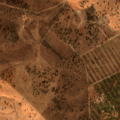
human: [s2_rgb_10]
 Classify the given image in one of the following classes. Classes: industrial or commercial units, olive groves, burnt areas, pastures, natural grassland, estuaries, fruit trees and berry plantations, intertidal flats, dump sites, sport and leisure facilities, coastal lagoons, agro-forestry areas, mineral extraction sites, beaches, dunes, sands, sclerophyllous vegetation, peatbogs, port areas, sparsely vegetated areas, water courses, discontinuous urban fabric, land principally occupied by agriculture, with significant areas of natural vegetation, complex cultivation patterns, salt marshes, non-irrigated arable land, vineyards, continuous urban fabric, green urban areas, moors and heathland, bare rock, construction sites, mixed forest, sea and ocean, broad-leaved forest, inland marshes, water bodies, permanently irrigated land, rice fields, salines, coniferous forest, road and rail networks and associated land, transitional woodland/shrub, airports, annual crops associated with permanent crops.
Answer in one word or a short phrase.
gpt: non-irrigated arable land, pastures, agro-forestry areas, transitional woodland/shrub